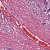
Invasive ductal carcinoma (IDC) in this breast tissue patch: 1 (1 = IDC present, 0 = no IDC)